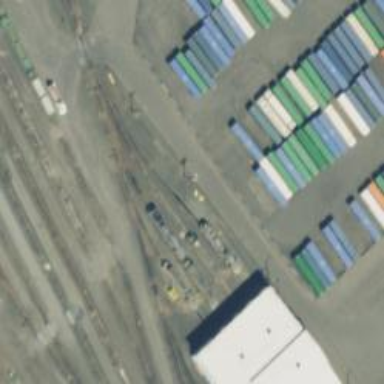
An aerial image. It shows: Railway yard.